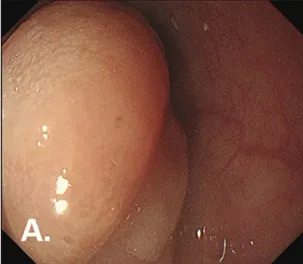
Endoscopic findings in a 77-year-old woman with dysphagia. (A) Upper gastrointestinal endoscopy showed a large, rounded mass with smooth normal overlying mucosa, which is seen extending longitudinally along the lower esophagus, 30-34 cm from the incisor teeth.
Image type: endoscopy (gi_endoscopy)